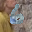
Label: 6